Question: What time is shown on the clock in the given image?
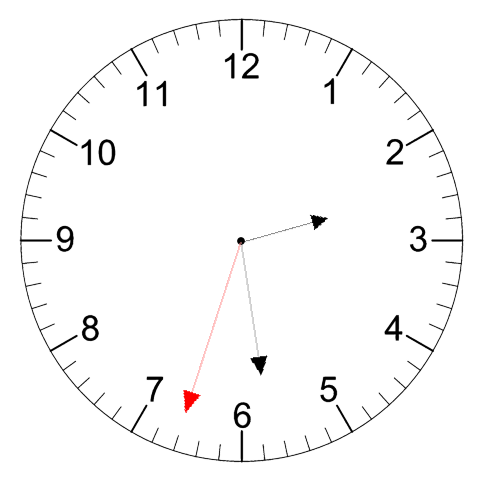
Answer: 02:28:33